Interaction volume radius: 5 \u00c5
Interaction volume height: 25 \u00c5
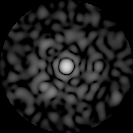
Disorder parameter: 0.8297